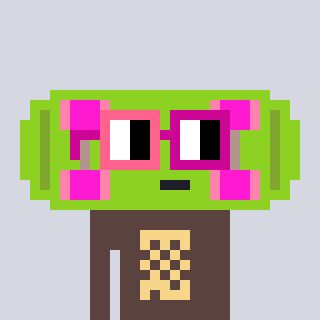
a pixel art character with square pink and red glasses, a skateboard-shaped head and a darkbrown-colored body on a cool background